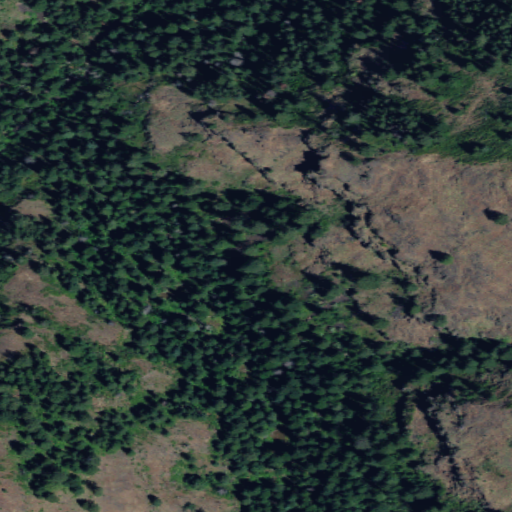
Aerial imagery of valley in Washington named Redhill Gulch containing evergreen forest, shrub, and grassland